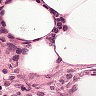
Metastatic tissue present: no